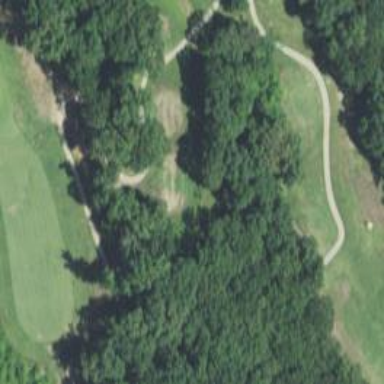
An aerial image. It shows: Golf tee.